Question: What does mean this Reasharper error? I just upload project from svn repository.

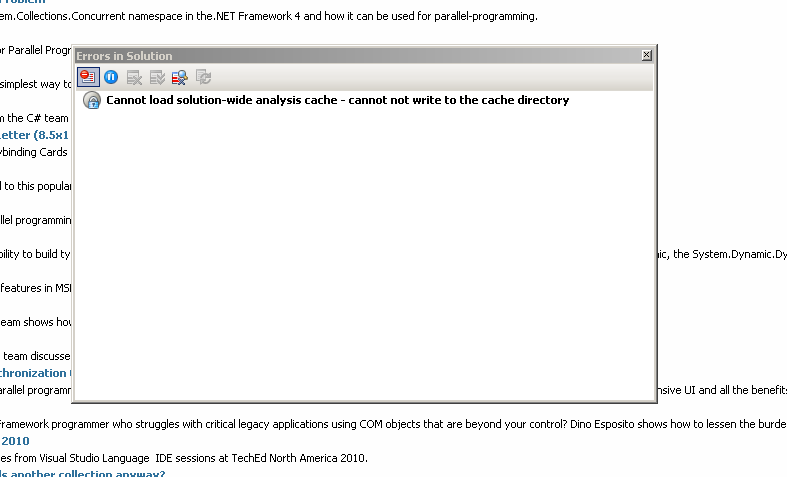
Answer: Can you check write permissions on the ReSharper folders located under the root project folder?